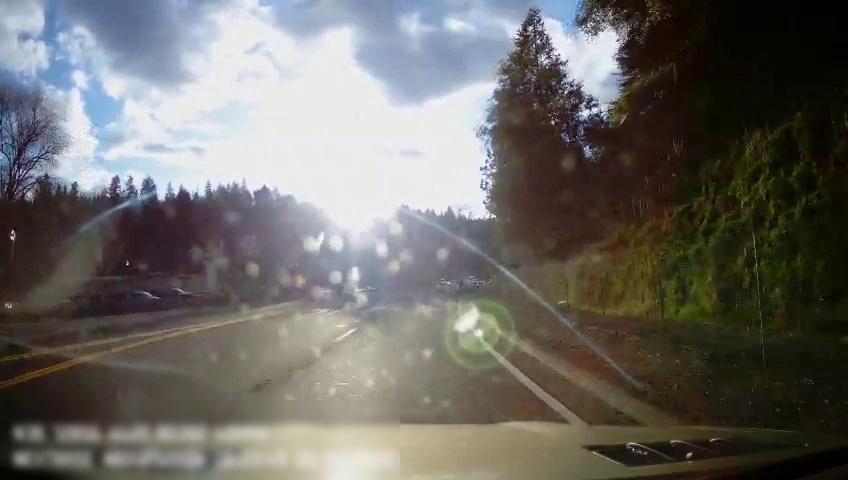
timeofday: Day
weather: Sunny
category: Drivable Space
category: Lanes | Current Lane
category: Lanes | Opposite Lane
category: Lanes | Opposite Lane
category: Lanes | Opposite Lane
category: Lanes | Current Lane
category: Lanes | Current Lane